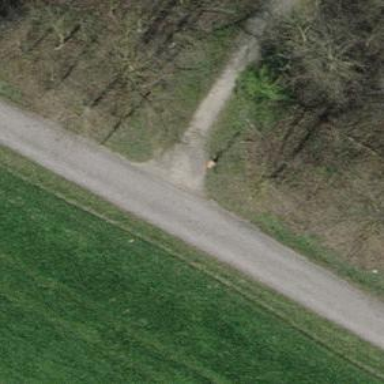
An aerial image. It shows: Guidepost providing information.